高一 · 立体几何学
如图 2-2-25, 正方体 $A B C D-A_{1} B_{1} C_{1} D_{1}$ 中, $A B=2$, 点 $E$ 为 $A D$ 的中点, 点 $F$ 在 $C D$ 上, 若 $E F / /$ 平面 $A B_{1} C$,则线段 $E F$ 的长度等于

图 2-2-25
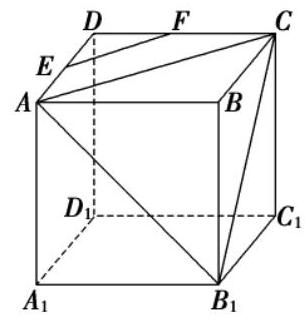
答案: $\sqrt{2}$
解析: $E F / /$ 平面 $A B_{1} C, E F \subset$ 平面 $A B C D$,平面 $A B_{1} C \cap$ 平面 $A B C D=A C$,所以 $E F / / A C$. 又点 $E$ 为 $A D$ 的中点, 点 $F$ 在 $C D$ 上,所以点 $F$ 是 $C D$ 的中点, 所以 $E F=\frac{1}{2} A C=\sqrt{2}$.